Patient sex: M
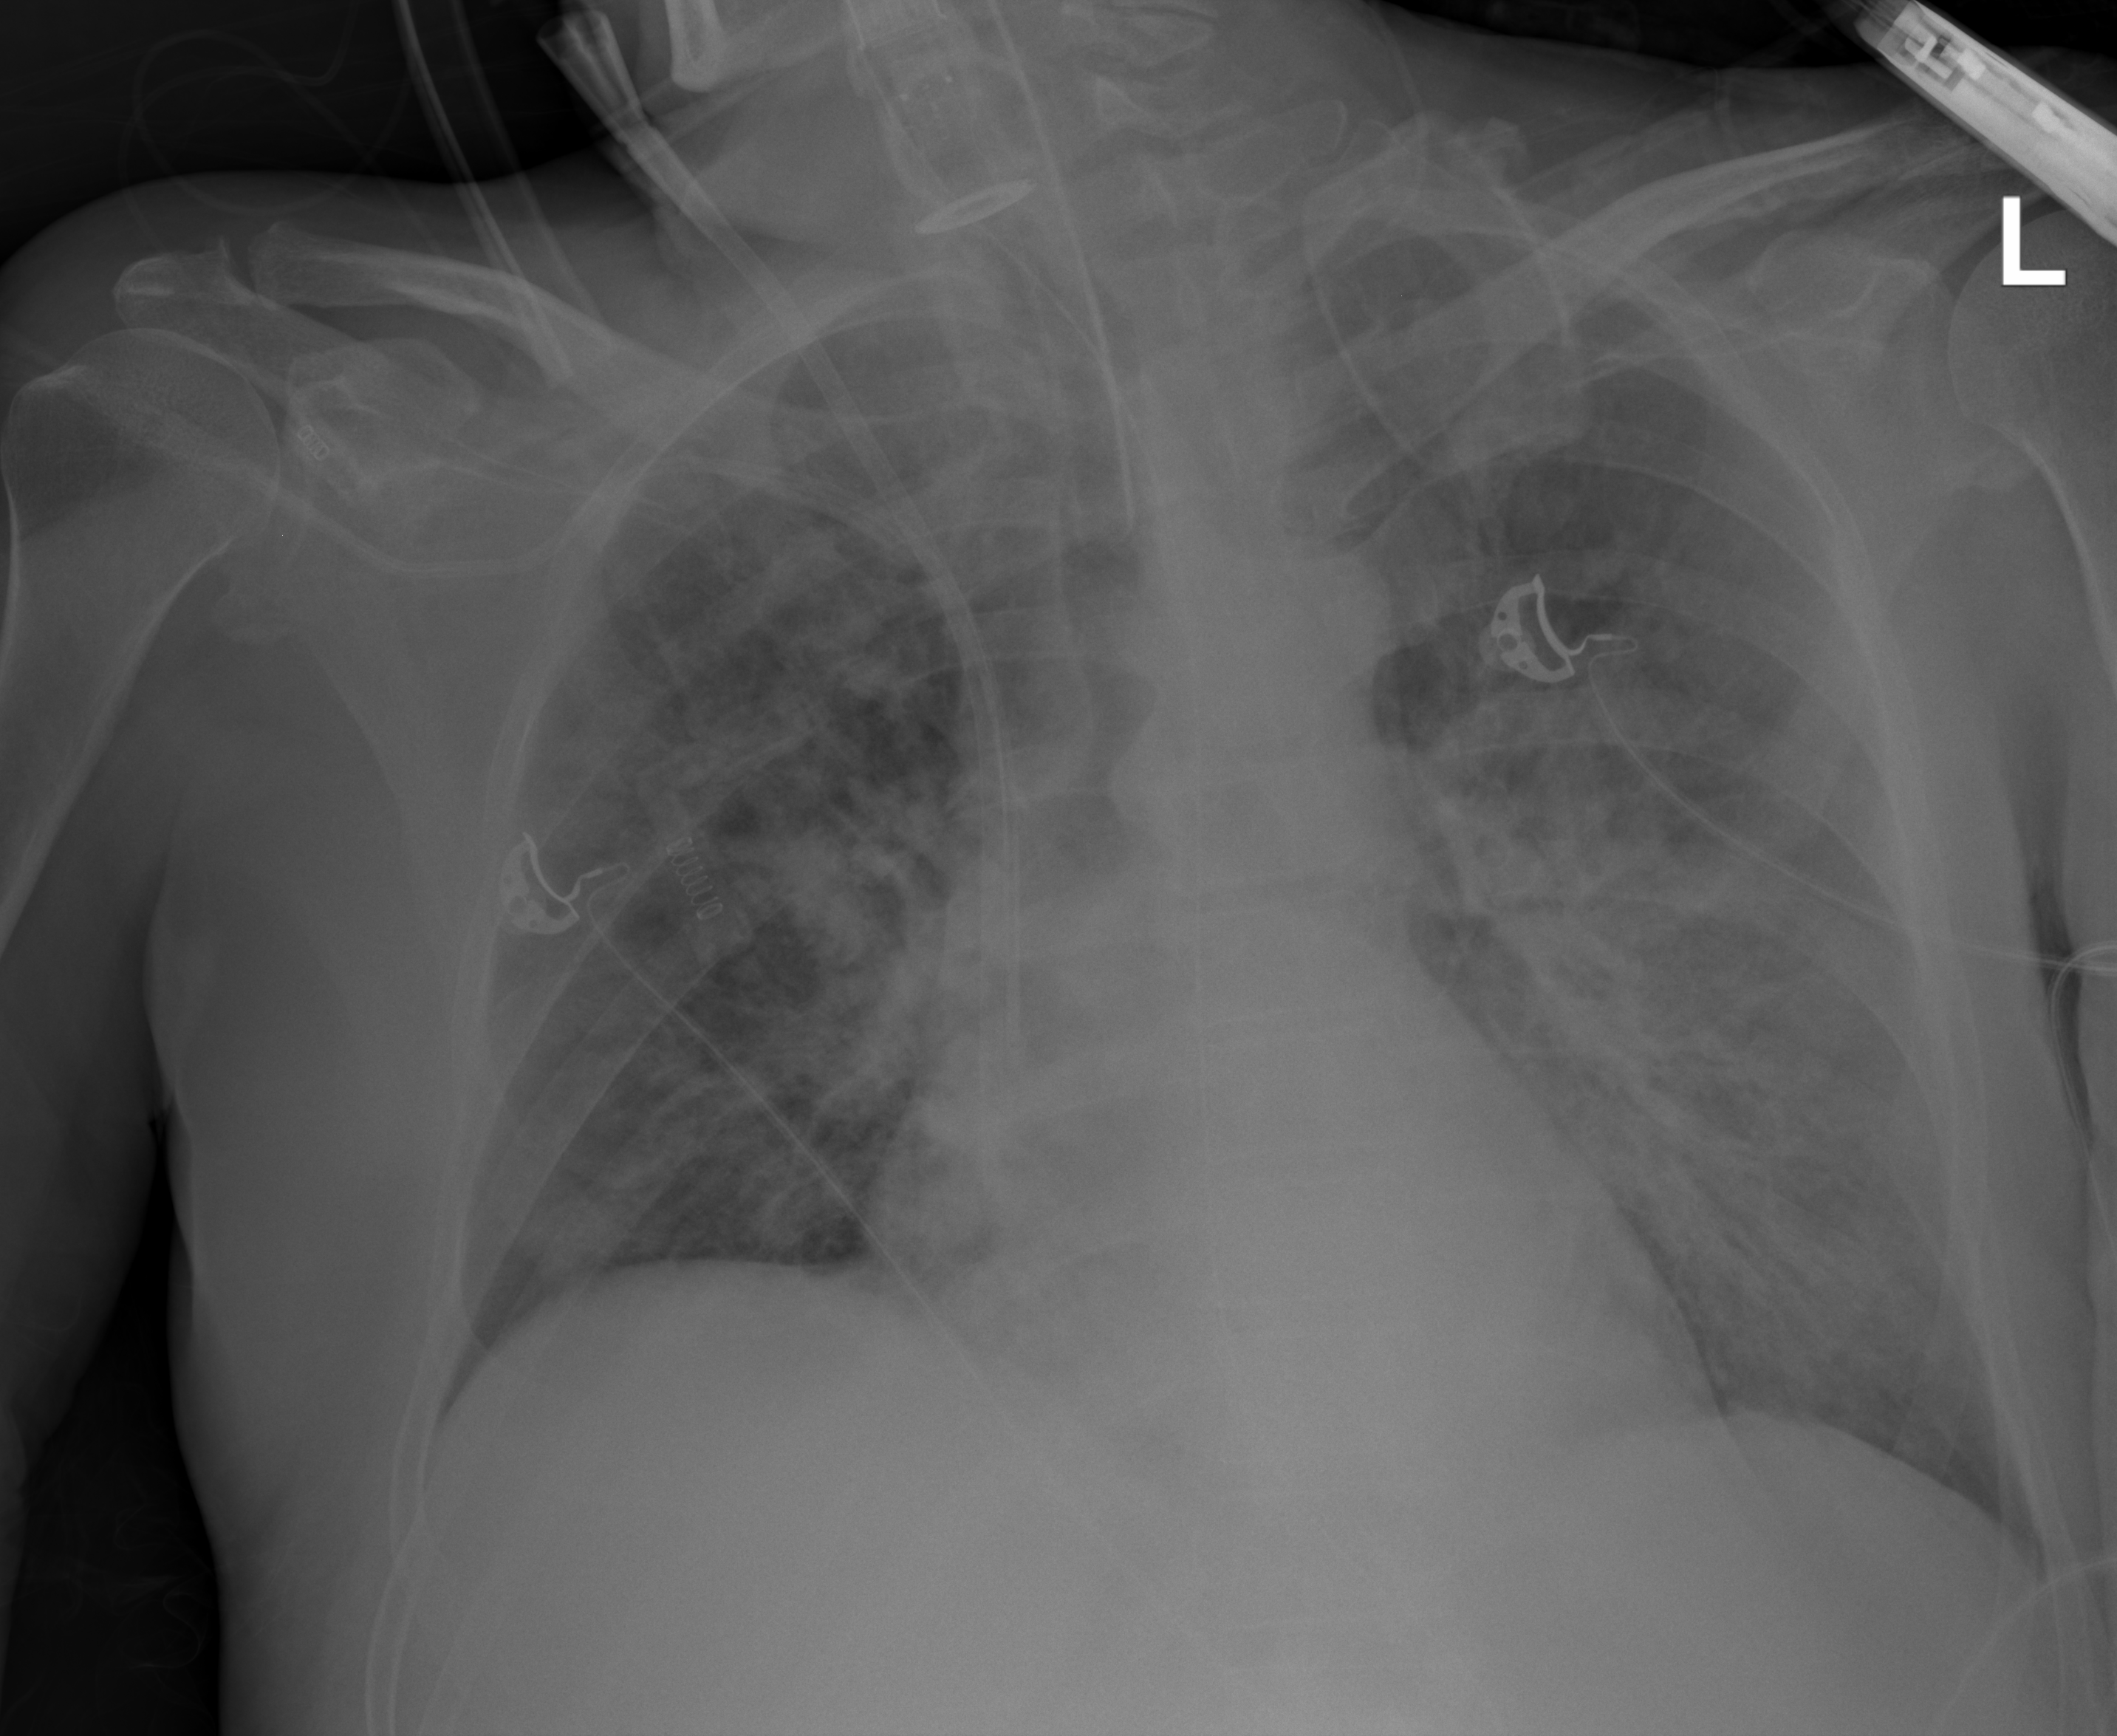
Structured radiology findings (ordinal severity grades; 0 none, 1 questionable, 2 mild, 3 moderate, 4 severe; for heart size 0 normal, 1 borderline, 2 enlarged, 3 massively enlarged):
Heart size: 2
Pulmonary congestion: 3
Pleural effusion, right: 0
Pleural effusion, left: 0
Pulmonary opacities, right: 3
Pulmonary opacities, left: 3
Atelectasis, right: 2
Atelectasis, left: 2